Field crop: maize
Growth stage: 2
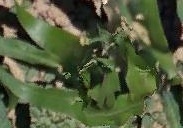
Species: maize